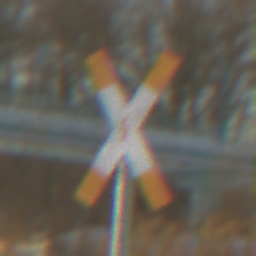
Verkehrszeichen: Andreaskreuz
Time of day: MorningAfternoon
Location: Outdoor (Suburban)
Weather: PartlyCloudy
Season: NotSpecified
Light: Natural